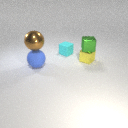
small green metal cube above small yellow metal cube